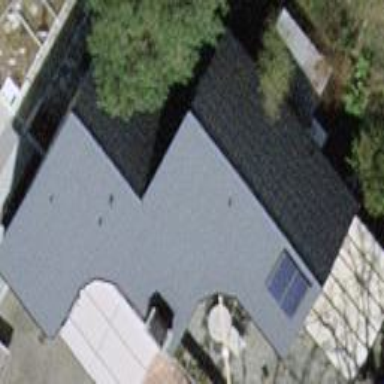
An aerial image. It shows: Semidetached house with gabled roof.